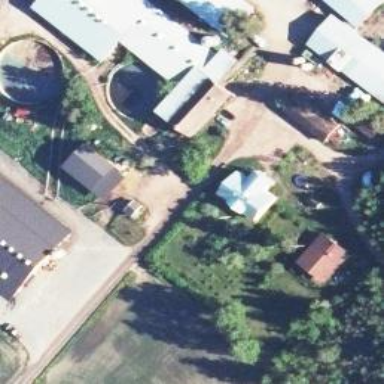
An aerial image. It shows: Farm.